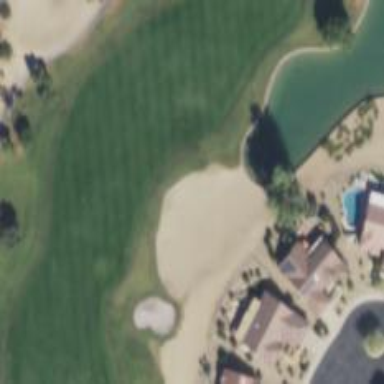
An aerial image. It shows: Golf hole.